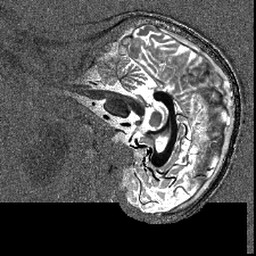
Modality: T1map
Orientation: sagittal
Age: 23
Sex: female